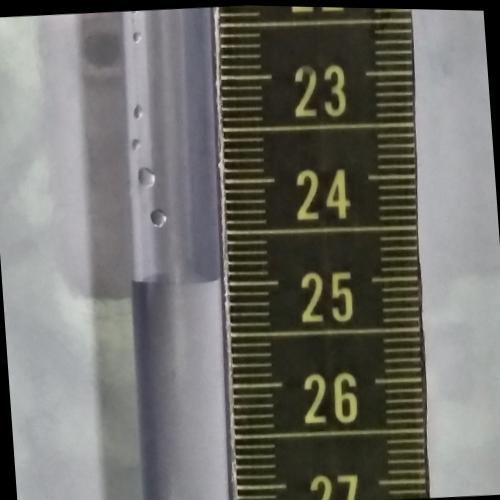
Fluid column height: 25.0 cm